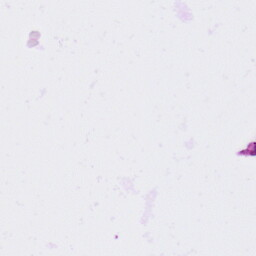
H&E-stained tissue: Ovarian